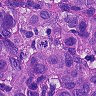
Metastatic tissue present: yes